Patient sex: M
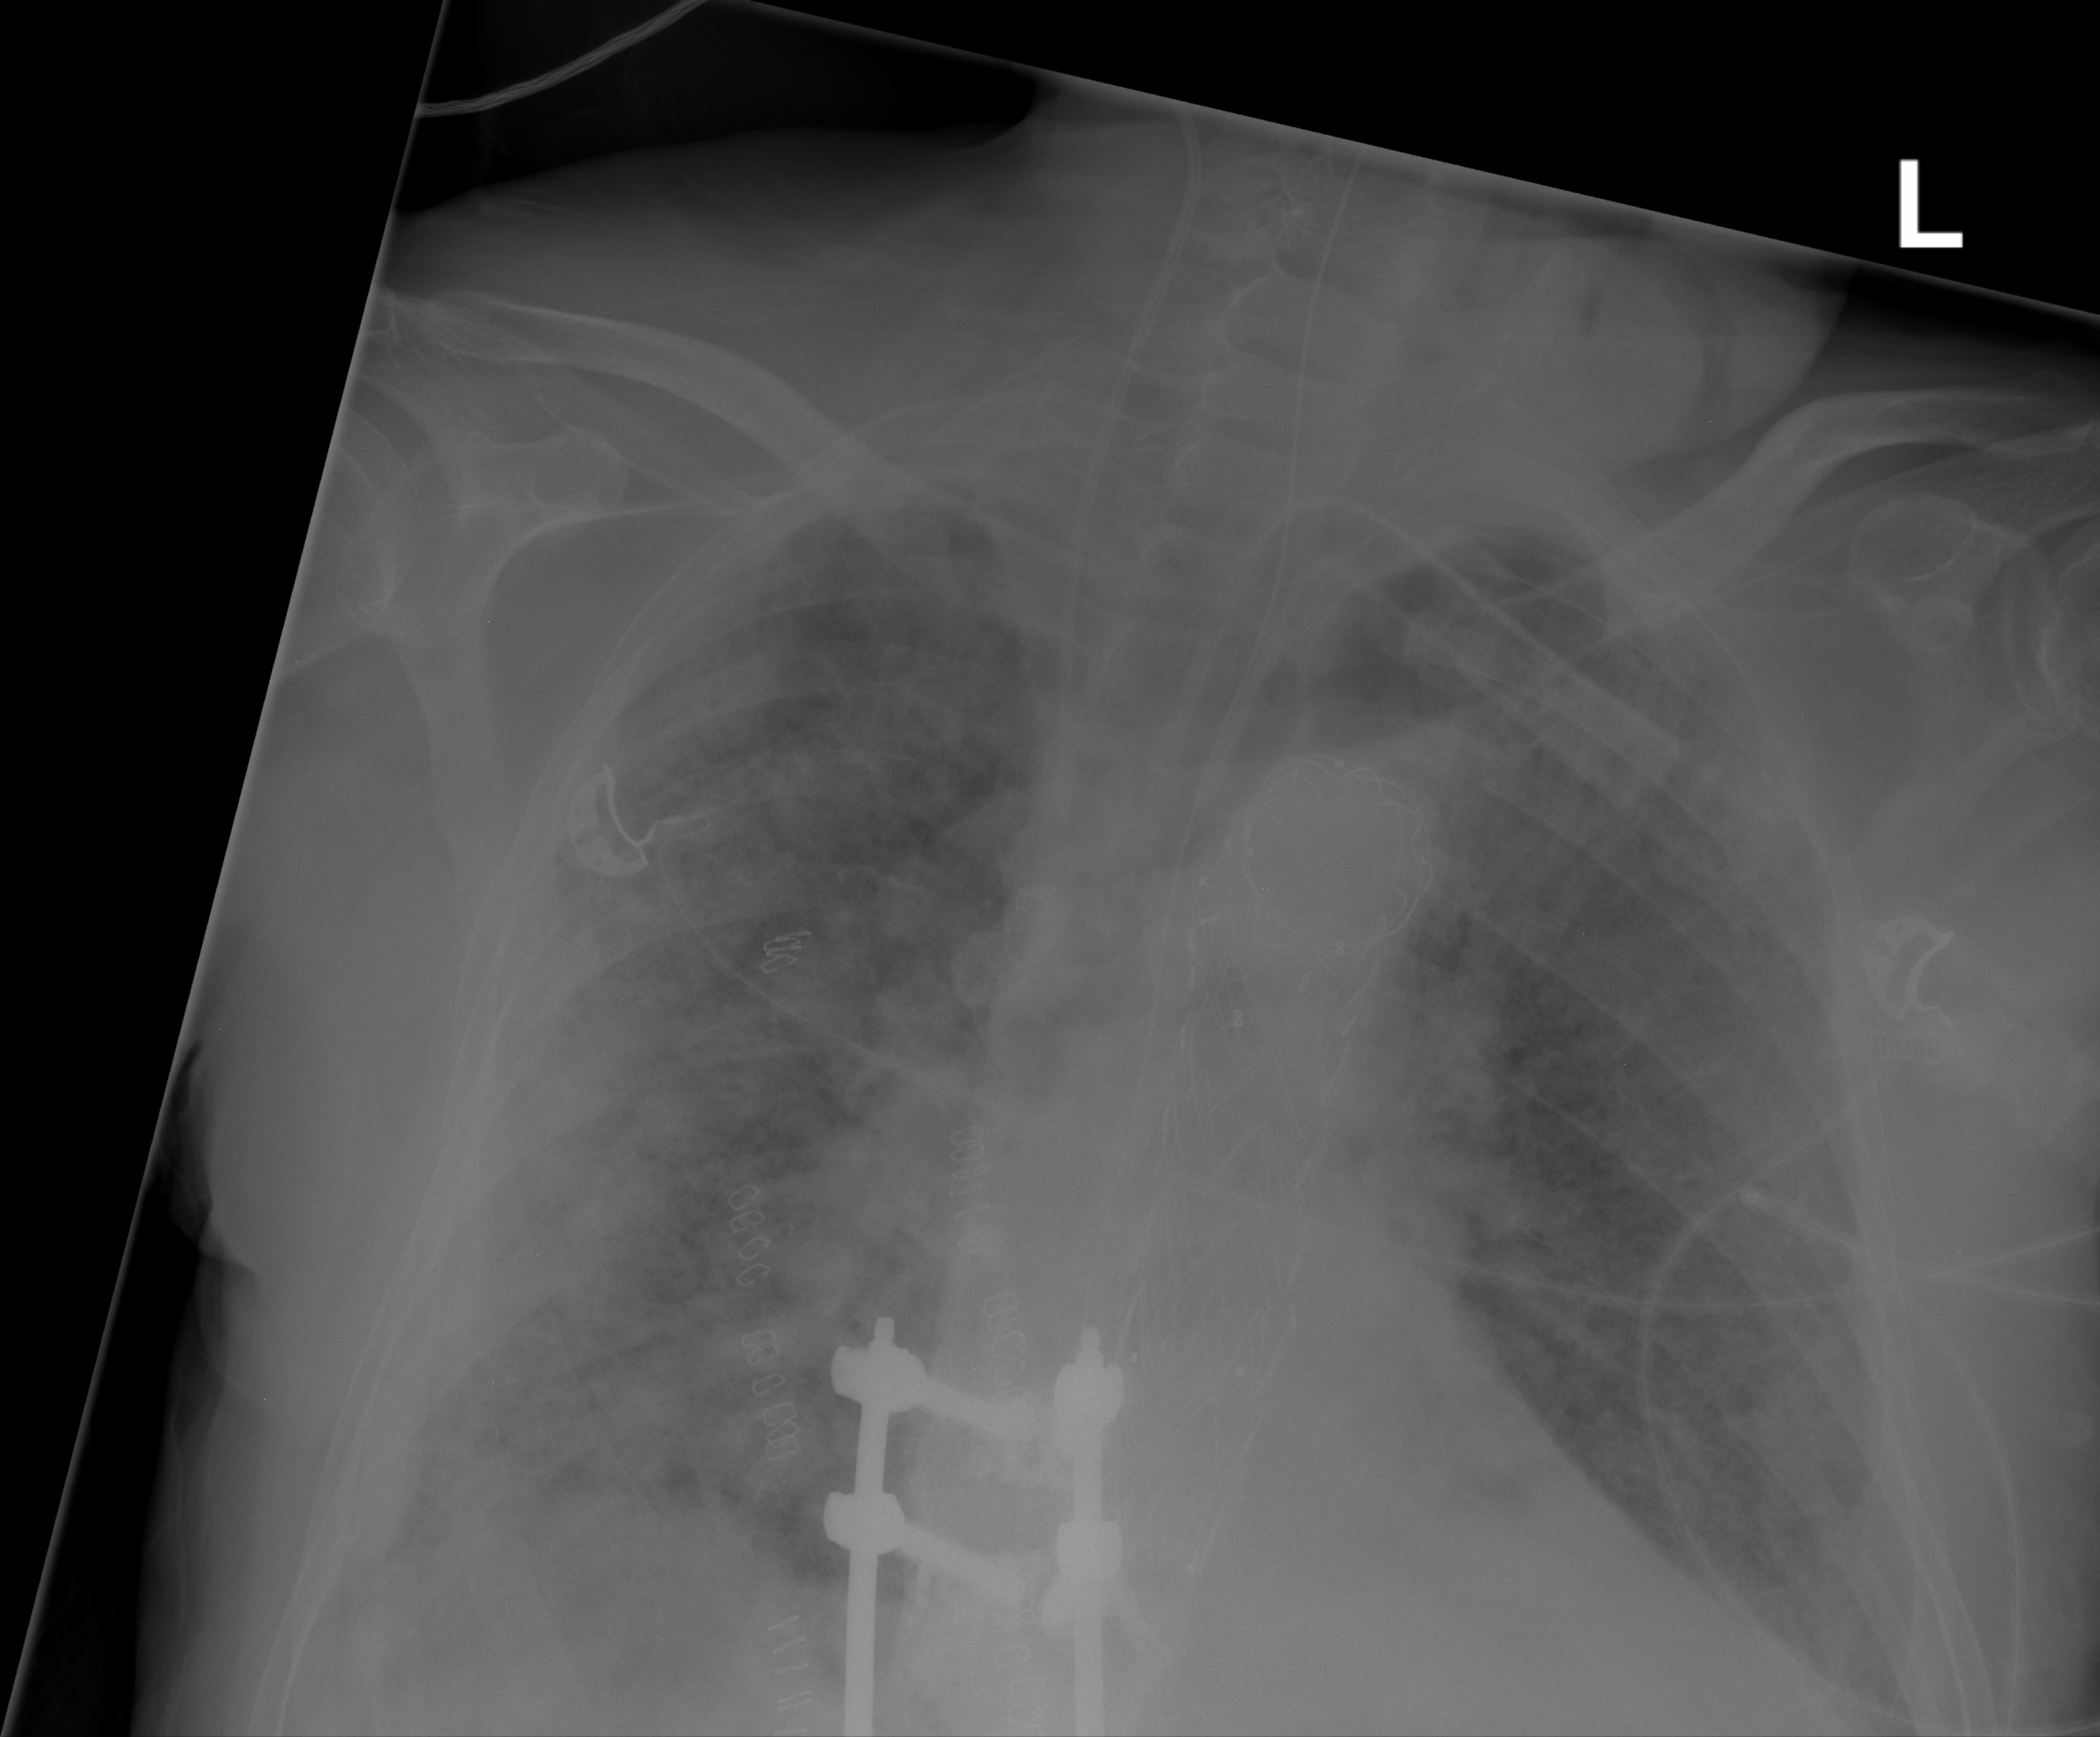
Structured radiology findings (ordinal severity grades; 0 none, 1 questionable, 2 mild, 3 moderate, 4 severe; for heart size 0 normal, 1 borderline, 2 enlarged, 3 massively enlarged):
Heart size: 2
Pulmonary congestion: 0
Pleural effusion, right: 2
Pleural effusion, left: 1
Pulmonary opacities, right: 3
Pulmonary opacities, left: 3
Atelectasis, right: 2
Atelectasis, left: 2